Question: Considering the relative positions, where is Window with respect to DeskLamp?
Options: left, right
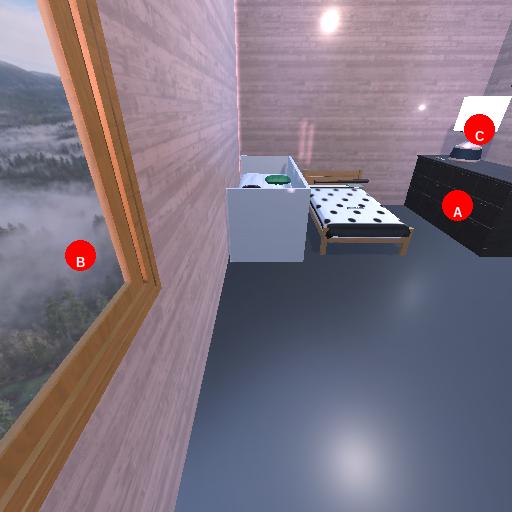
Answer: left